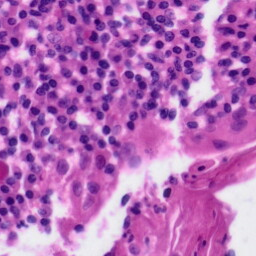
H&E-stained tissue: Tonsil